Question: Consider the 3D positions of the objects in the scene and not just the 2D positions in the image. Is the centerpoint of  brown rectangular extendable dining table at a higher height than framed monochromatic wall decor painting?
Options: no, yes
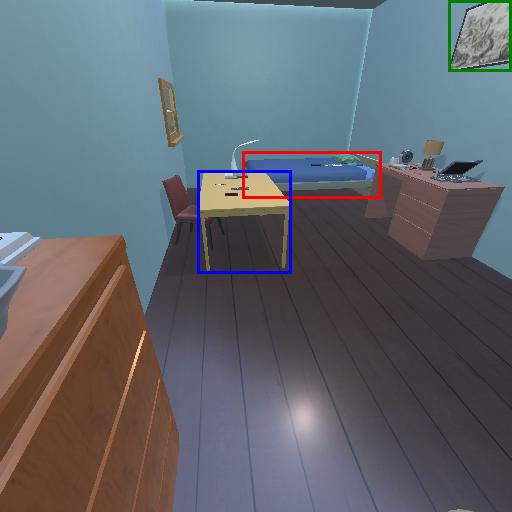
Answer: no